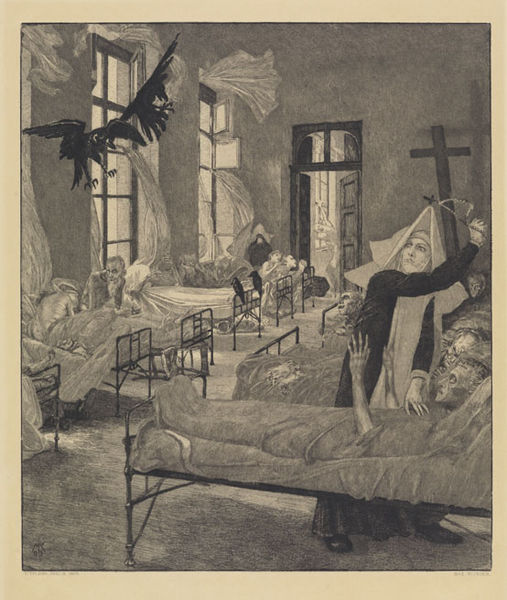
Titel: Pest (Vom Tode, Zweiter Theil, Opus XIII, Blatt 6)
Künstler: Max Klinger
Standort: Karlsruhe
Institution: Staatliche Kunsthalle Karlsruhe
Schlagwörter: angriff, feder, flügel, gewitter, hand, kampf, schatten, vogel, weiß, menschen, sitzen, fenster, grau, holz, hut, licht, männer, raum, schwarz, skizze, tür, zeichnung, haube, alt, federn, tod, tot, vorhang, vögel, wind, kirche, innen, kinder, liegen, türen, kette, türe, saal, angst, flattern, gewalt, sturm, wehen, gardine, gardinen, vorhänge, bett, gestell, laken, schwestern, eingang, greis, krank, glaube, kloster, kreuz, windig, traum, druck, radierung, stich, illustration, schwarzweiß, strafe, tote, verletzte, nonne, poe, peitsche, krallen, arzt, schwester, jagd, sterbende, betttuch, sterben, kranker, alptraum, krankheit, leiden, rabe, rosenkranz, kranke, krankenbett, krankenhaus, krankenzimmer, vertreiben, stahl, horror, krähen, raben, ungeheuer, satan, abwehr, lager, sterbend, schreck, kreut, hnd, hospital, hospiz, anstalt, betten, spital, schauer, krankenlager, nonnen, hygiene, heim, krähe, unheil, patient, pest, schlafsaal, verletzungen, krankenschwester, lazarett, sanatorium, bettgestelle, totenvögel, klosterschwester, wiend, krankensaal, menschena, verscheuchen, ninne, stahlbett, altersheim, totenvogel, spitel, offn, irrglaube